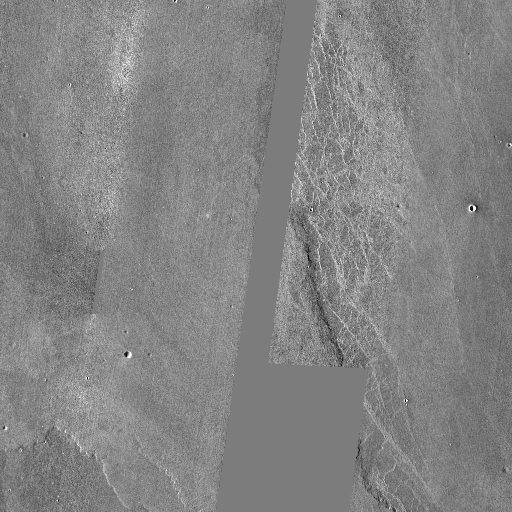
Crater classes present: Background, Other